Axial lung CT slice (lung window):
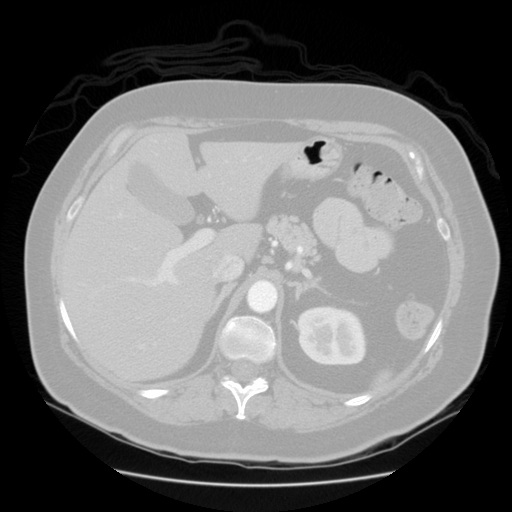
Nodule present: no